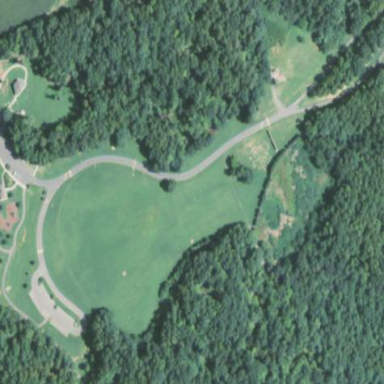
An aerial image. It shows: Park.